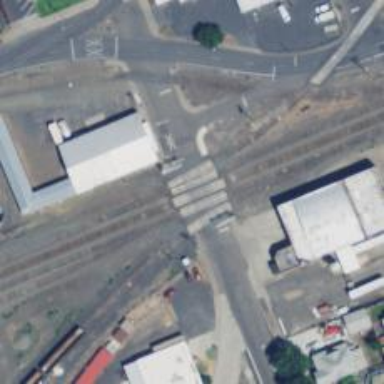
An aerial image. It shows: Railway level crossing.